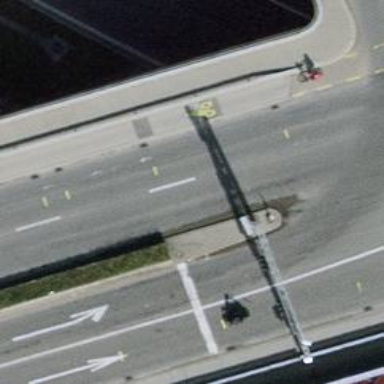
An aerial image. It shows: Primary highway bridge.